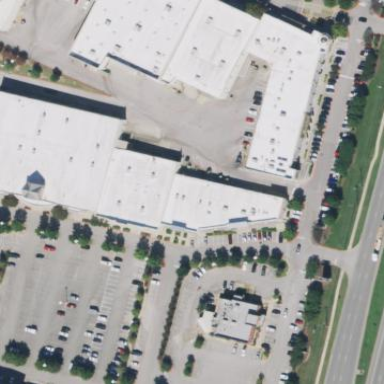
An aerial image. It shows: Retail building.